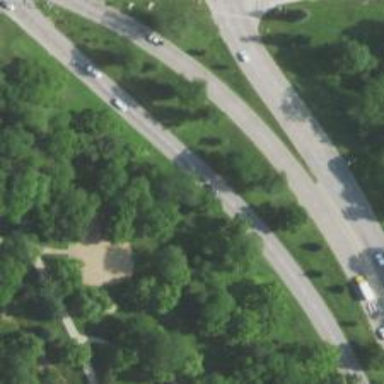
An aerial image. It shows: Primary highway.